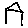
Label: house